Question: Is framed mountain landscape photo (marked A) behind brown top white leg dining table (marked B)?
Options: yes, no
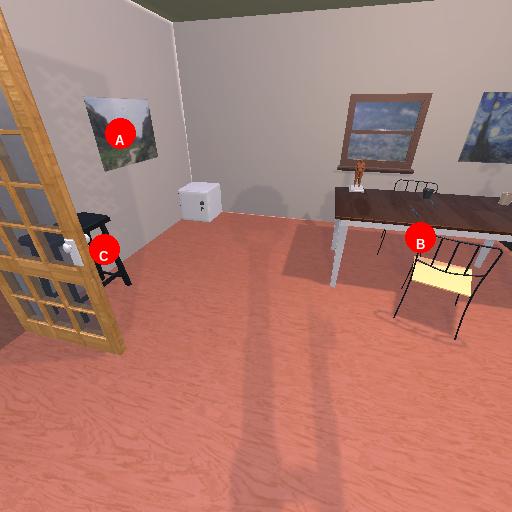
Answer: yes